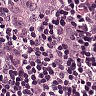
Metastatic tissue present: yes